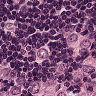
Metastatic tissue present: yes